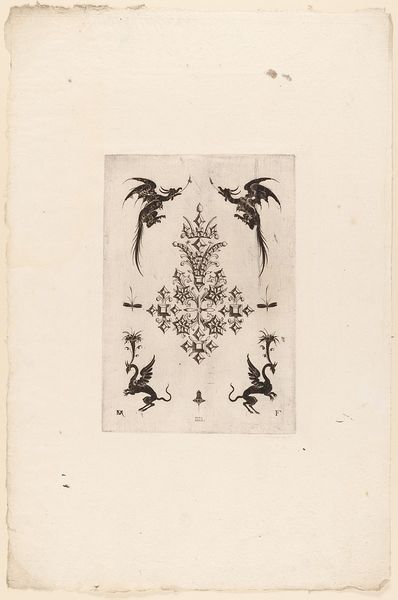
Titel: Eine Agraffe
Künstler: Daniel Mignot
Standort: Hamburg
Institution: Museum für Kunst und Gewerbe Hamburg
Schlagwörter: schmuck, brosche, renaissance, grafik, graphik, ornamente, fotografie, photographie, spange, schnalle, druckgraphik, druckgrafik, stich, gestalten, kunstgewerbe, fabelwesen, kupferstich, kunsthandwerk, ungeheuer, monster, groteske, fabeltier, fabeltiere, goldschmiedearbeit, agraffe, gerippt, zwitterwesen, monstrum, juwelen, reproduktionen, industriedesign, druckerzeugnisse, schweifwerk, büttenpapier, ornamentstich, vorlageblätter